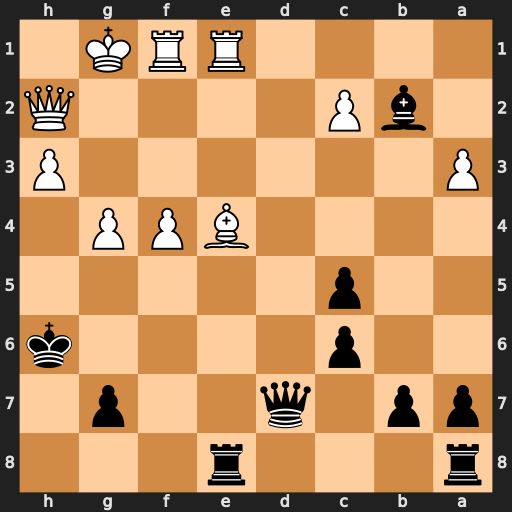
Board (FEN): r3r3/pp1q2p1/2p4k/2p5/4BPP1/P6P/1bP4Q/4RRK1
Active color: b
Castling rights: -
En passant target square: -
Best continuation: Qd4+ Qf2 Rxe4 Rxe4 Qxe4 Re1 Qd4